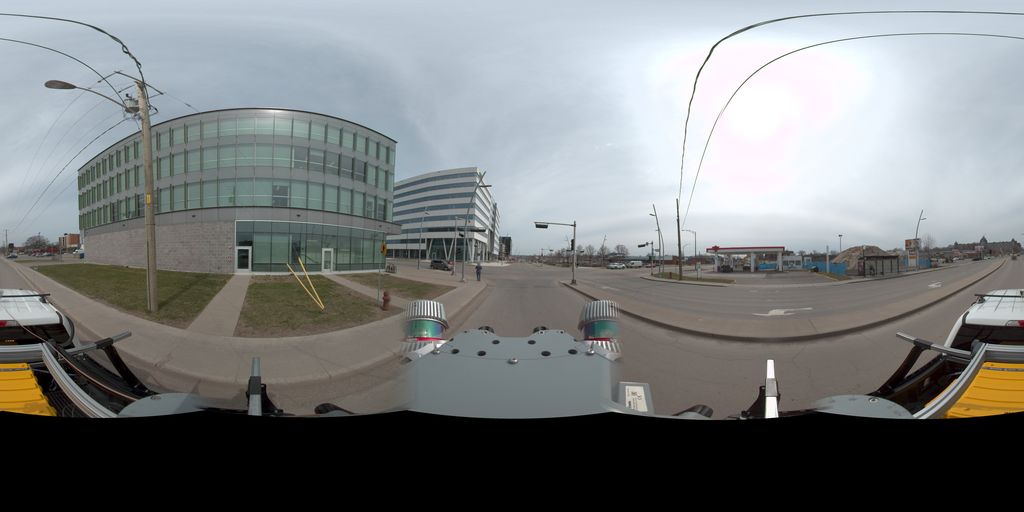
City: quebec_city